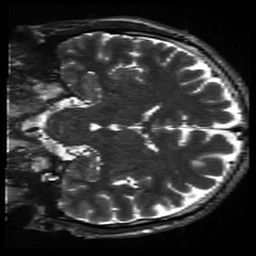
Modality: inplaneT2
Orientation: coronal
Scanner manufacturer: siemens
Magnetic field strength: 3 T
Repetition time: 11 s
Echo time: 0.059 s